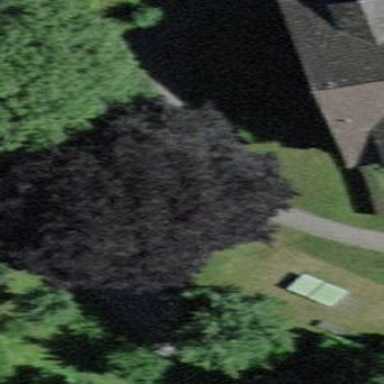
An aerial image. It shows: Group of trees in natural setting.